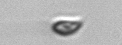
Label: Cryptophyta